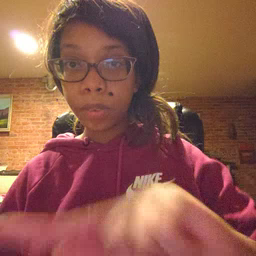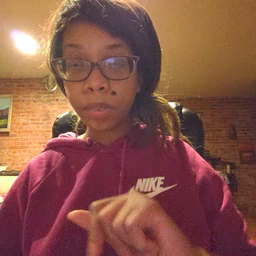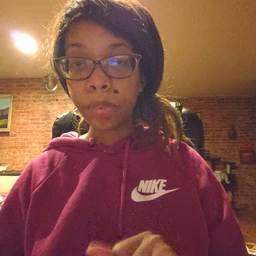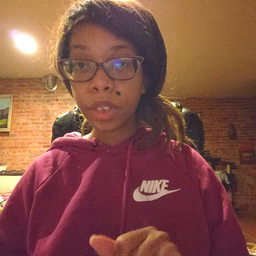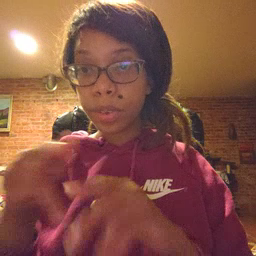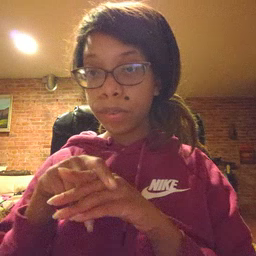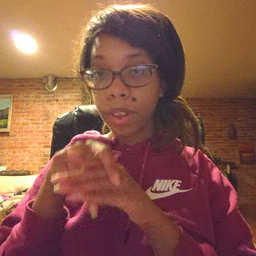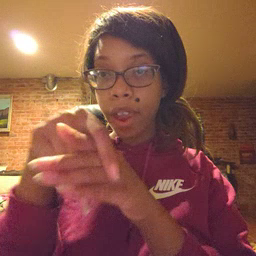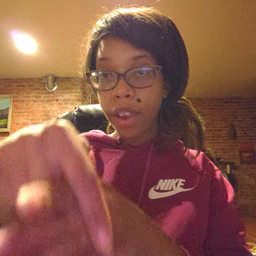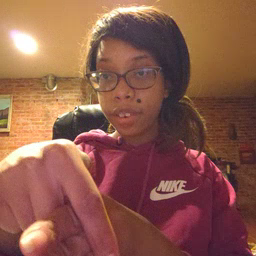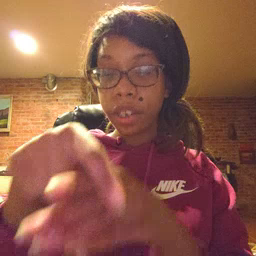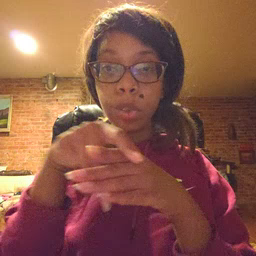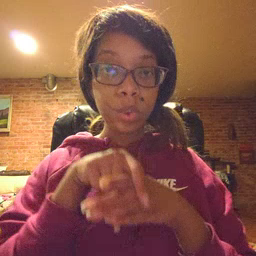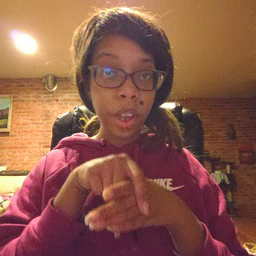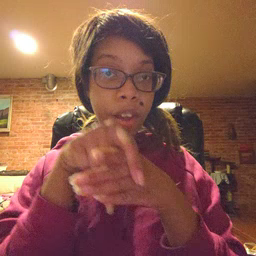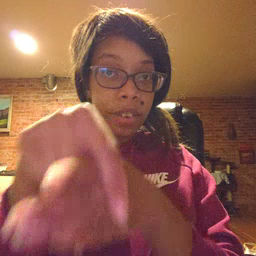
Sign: ride